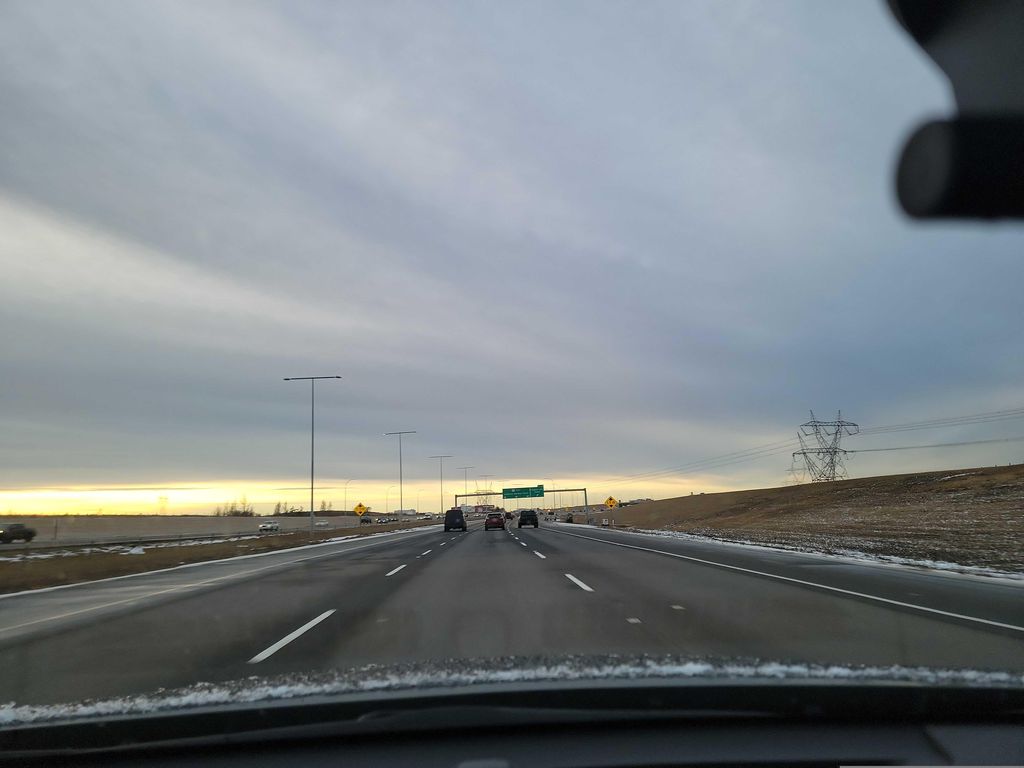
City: edmonton